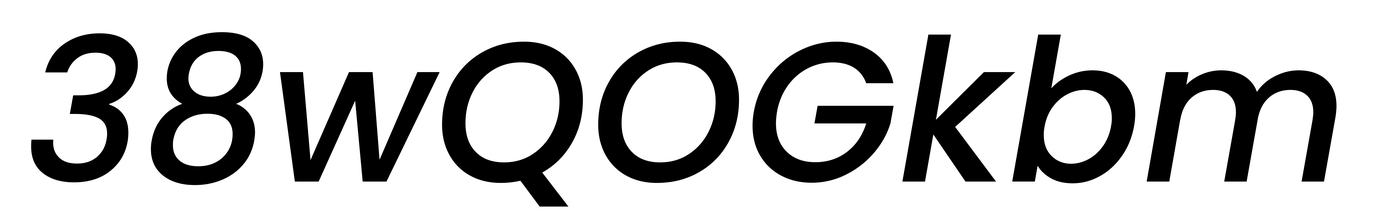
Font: Poppins-MediumItalic